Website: bh-photo
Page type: billing-address
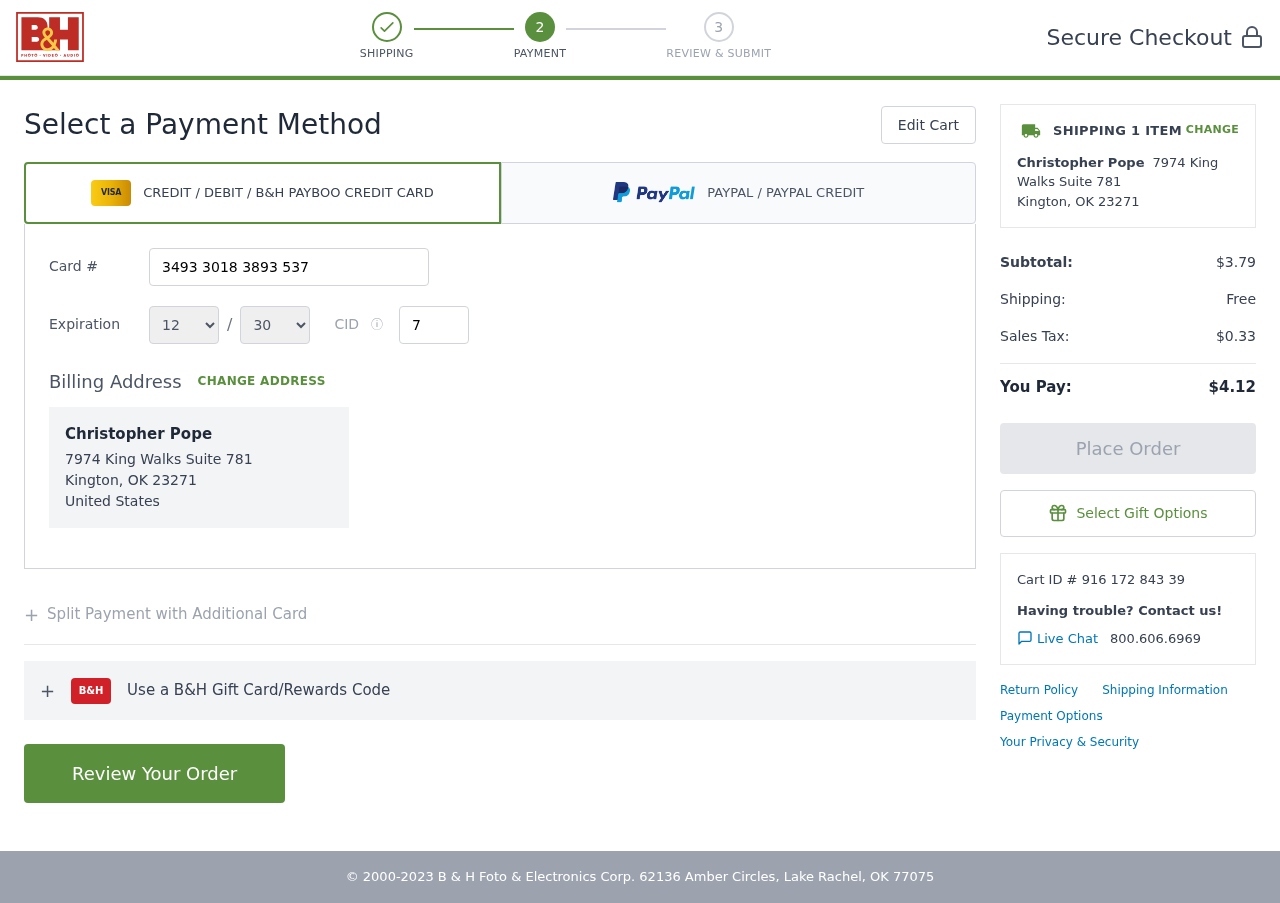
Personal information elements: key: PII_CARD_CVV
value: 7957
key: PII_CARD_EXPIRY_MONTH
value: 12
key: PII_CARD_EXPIRY_YEAR
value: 30
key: PII_CARD_NUMBER
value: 3493 3018 3893 537
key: PII_CITY_STATE_ZIP
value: Kington, OK 23271
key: PII_COUNTRY
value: United States
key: PII_FULLNAME
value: Christopher Pope
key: PII_STREET
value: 7974 King Walks Suite 781
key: PII_FULLNAME2
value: Christopher Pope
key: PII_CITY
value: Kington
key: PII_STATE_ABBR
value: OK
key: PII_POSTCODE
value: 23271
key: PII_POSTCODE_FULL
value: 23271
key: PII_CITY_STATE
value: Kington, OK
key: PII_POSTCODE_NUMERIC
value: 23271
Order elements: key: ORDER_NUM_ITEMS
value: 1
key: ORDER_SUBTOTAL
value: $3.79
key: ORDER_SHIPPING_COST
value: Free
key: ORDER_TAX
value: $0.33
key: ORDER_TOTAL
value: $4.12
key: ORDER_ID
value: Cart ID # 916 172 843 39